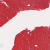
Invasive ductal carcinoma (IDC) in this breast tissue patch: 0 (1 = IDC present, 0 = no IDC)